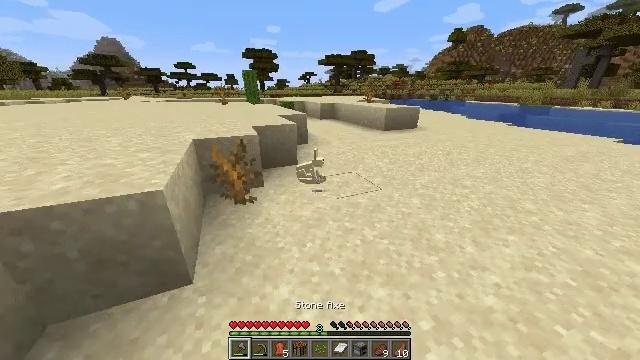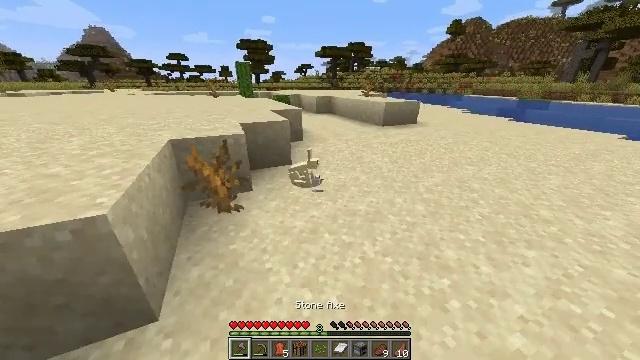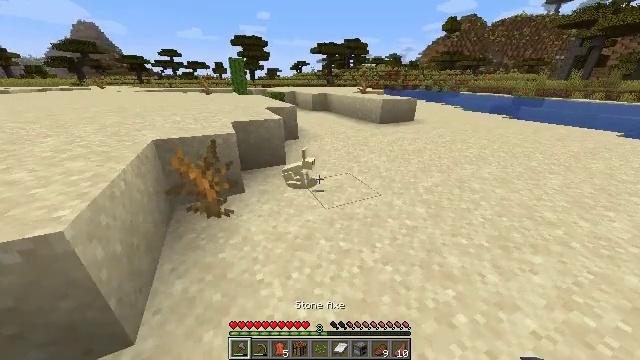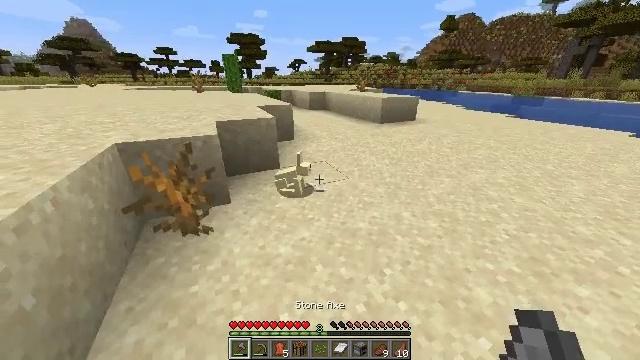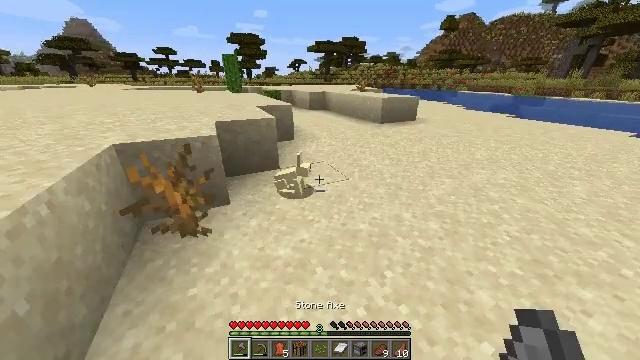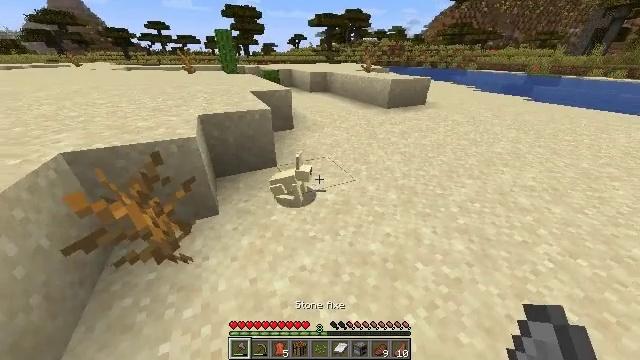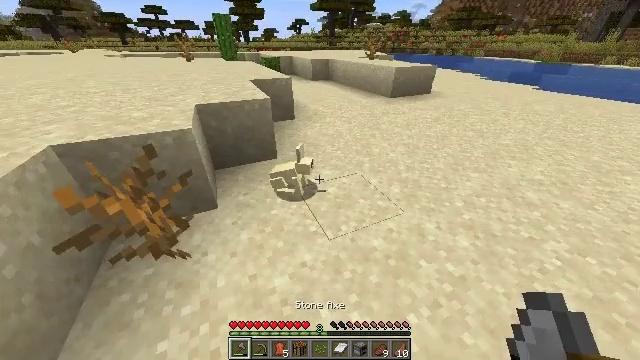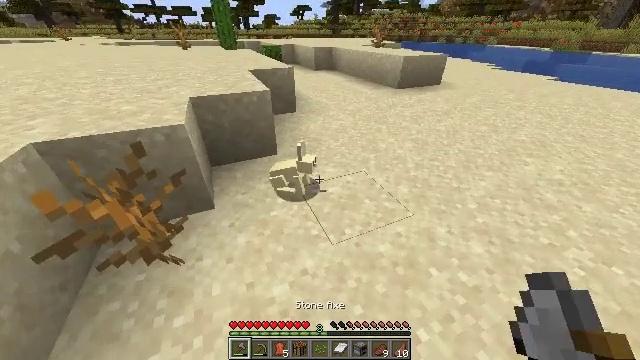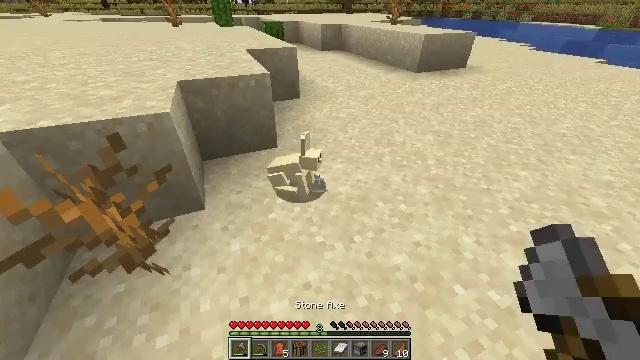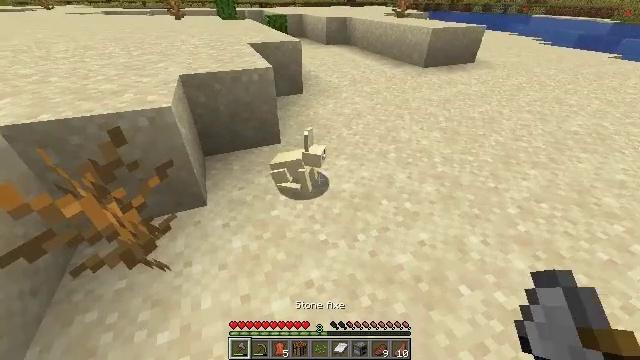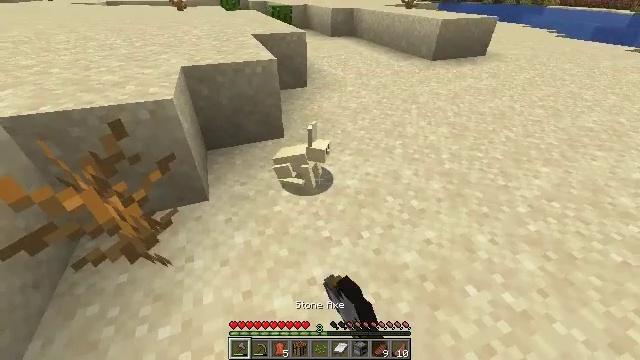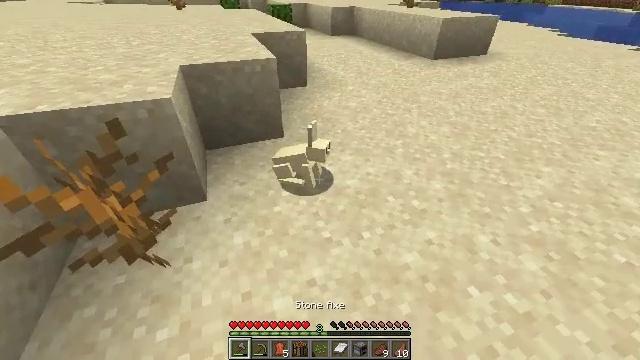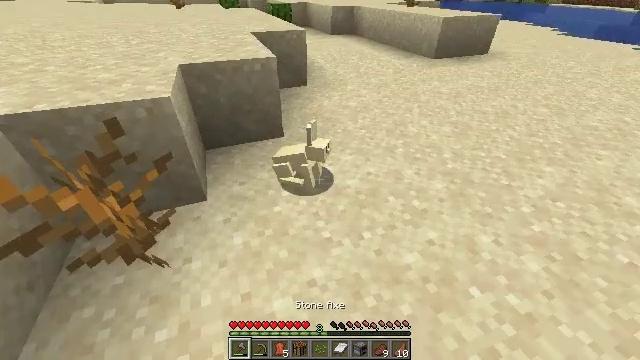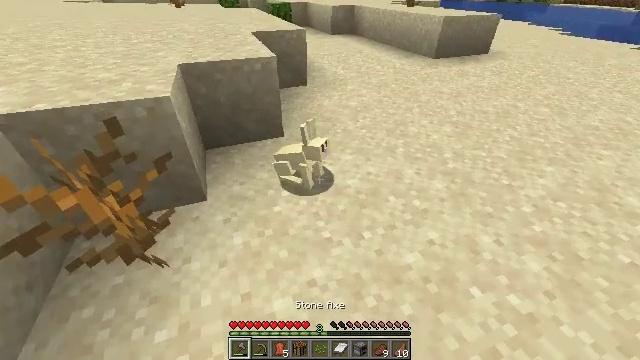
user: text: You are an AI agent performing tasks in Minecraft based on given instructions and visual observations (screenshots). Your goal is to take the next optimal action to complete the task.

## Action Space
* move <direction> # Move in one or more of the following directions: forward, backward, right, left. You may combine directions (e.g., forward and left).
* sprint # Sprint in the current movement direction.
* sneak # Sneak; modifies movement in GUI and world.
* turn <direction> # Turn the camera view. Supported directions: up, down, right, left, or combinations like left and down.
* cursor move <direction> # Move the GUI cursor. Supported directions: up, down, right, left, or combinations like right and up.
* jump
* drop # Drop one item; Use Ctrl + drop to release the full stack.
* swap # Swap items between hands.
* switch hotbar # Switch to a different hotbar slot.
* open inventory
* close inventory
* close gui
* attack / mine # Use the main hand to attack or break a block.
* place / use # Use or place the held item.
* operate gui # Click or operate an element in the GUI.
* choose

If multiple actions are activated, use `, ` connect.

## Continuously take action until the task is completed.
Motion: motion action
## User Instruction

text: Hunt a rabbit.
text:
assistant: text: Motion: move forward, turn down
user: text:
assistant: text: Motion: move forward, turn right
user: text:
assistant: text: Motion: move forward
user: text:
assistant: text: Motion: move forward
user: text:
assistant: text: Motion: move forward, turn down
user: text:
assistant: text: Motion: turn down
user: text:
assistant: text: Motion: turn down
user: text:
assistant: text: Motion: turn left and down
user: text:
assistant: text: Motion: attack / mine
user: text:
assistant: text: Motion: turn left and down, attack / mine
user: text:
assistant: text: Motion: attack / mine
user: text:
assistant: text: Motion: attack / mine
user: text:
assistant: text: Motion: no_op
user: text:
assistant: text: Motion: no_op